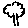
Label: tree